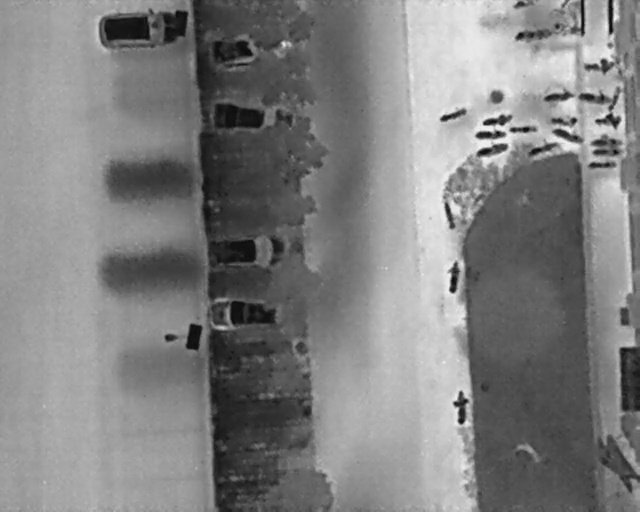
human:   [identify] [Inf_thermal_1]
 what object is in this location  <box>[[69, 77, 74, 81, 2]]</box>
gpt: <ref>1 medium bicycle at the bottom right</ref>